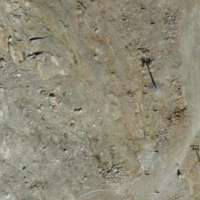
EUNIS habitat code: 48
Species observed at this site:
Saxifraga bryoides